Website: lowes
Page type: customer-info-address
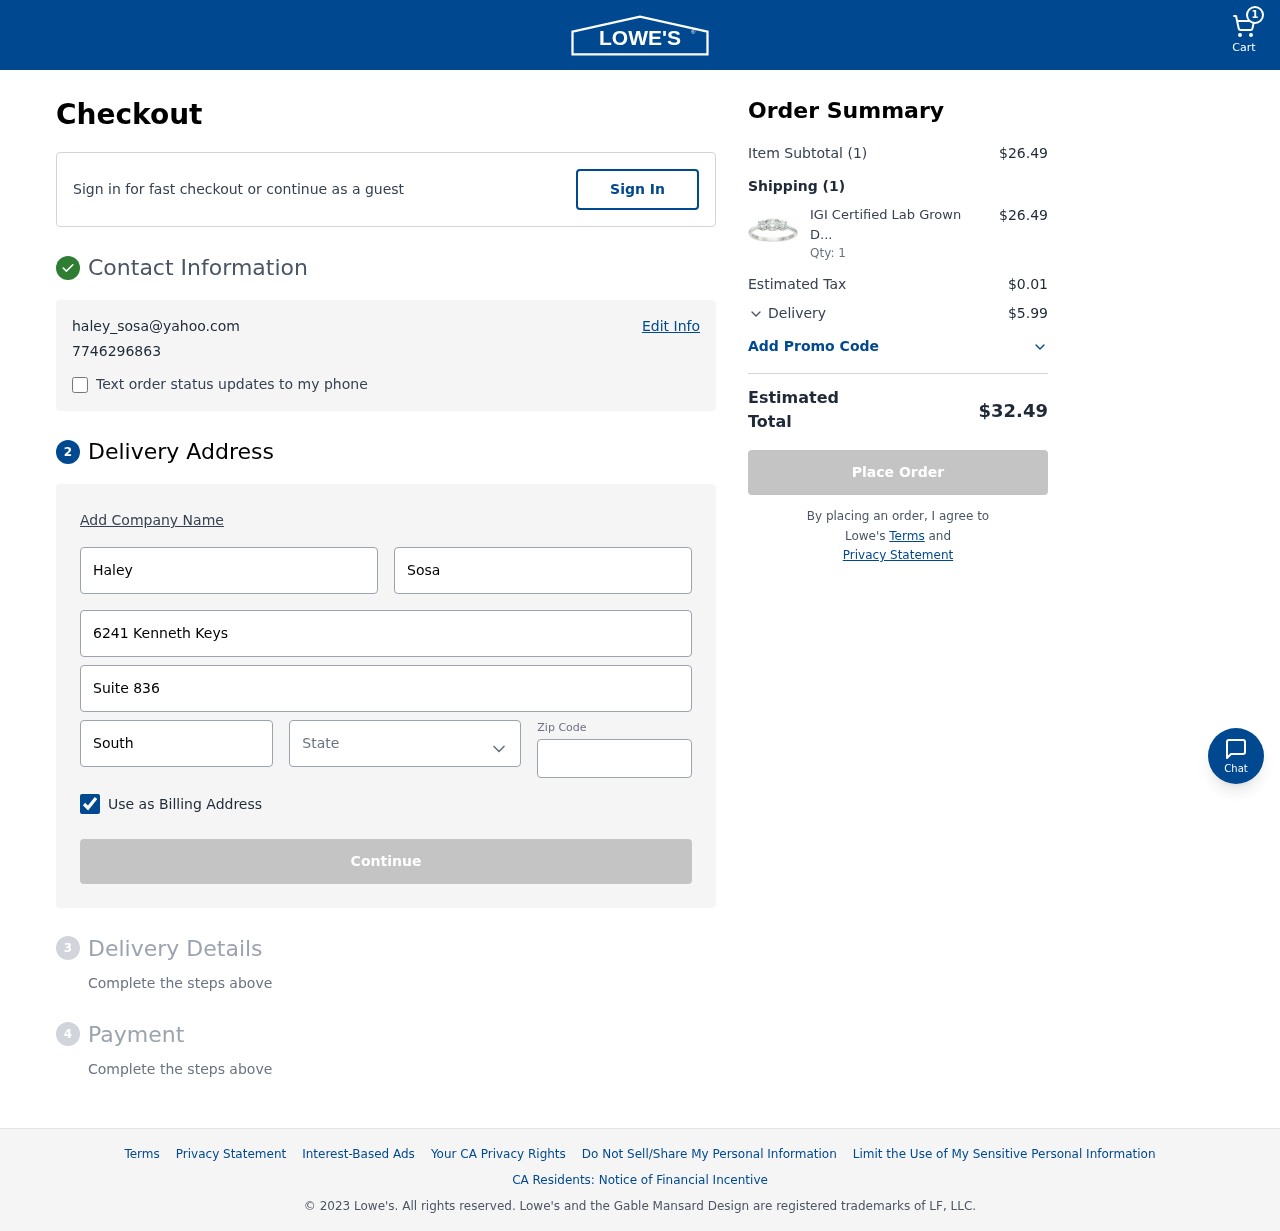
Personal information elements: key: PII_CITY
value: South Nicholas
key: PII_EMAIL
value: haley_sosa@yahoo.com
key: PII_FIRSTNAME
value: Haley
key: PII_LASTNAME
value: Sosa
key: PII_PHONE
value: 7746296863
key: PII_POSTCODE
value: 11311
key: PII_STATE
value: PW
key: PII_STREET
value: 6241 Kenneth Keys
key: PII_STREET2
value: Suite 836
Product elements: key: PRODUCT1_NAME
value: IGI Certified Lab Grown Diamond Anniversary Ring in 14k White Gold (1.5 CT.TW., I-J Color, SI1-SI2 C
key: PRODUCT1_QUANTITY
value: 1
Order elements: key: ORDER_NUM_ITEMS
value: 1
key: ORDER_SUBTOTAL
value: $26.49
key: ORDER_NUM_ITEMS2
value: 1
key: ORDER_SUBTOTAL2
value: $26.49
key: ORDER_TAX
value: $0.01
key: ORDER_SHIPPING_COST
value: $5.99
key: ORDER_TOTAL
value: $32.49